Question: In <URL>, there is an explanation of the differences between a factory, a service, a value, a constant and a provider .
<URL>, we have a comparison table:

One of the rows is "type friendly injection". I could not understand what it is.
What does that mean? Additionally, what does it mean that, in order that a value will have this "type friendly injection", is at the cost of "eager initialization by using new operator directly"?
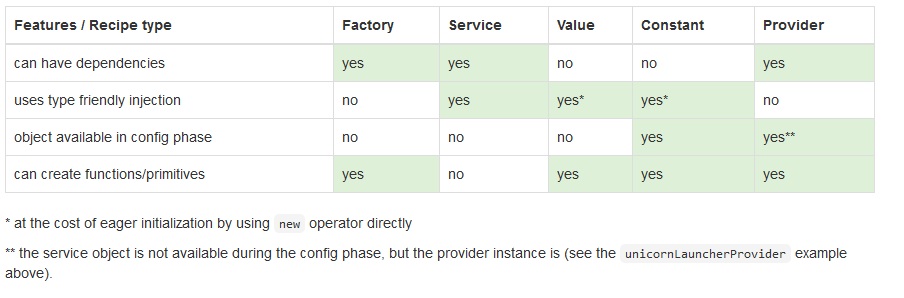
Answer: In AngularJS, you can inject dependencies in multiple ways:
- 'link'- - - -
Type friendly injection allows you to implicity invoke a constructor function by reference:
'''
myApp.service('Pattern', ["Infinity", RegExp]);
'''
rather than by explicity using the 'new' keyword:
'''
myApp.factory('Pattern',
["Infinity", function(Infinity)
{
return new RegExp(Infinity);
}
]);
'''
OR
'''
function goInfinity(Infinity)
{
return new RegExp(Infinity);
}
goInfinity.$inject = ["Infinity"];
myApp.factory('Pattern', goInfinity);
'''
> The Service recipe produces a service just like the Value or Factory recipes, but it does so by invoking a constructor with the new operator. The constructor can take zero or more arguments, which represent dependencies needed by the instance of this type.
Eager initialization means that a 'constant' recipe must return a constructor in order to use the aforementioned syntax:
'''
function RegExpConstant()
{
return new RegExp(Infinity);
}
myApp.constant('Pattern', RegExpConstant)
'''
rather than returning a function, object, or literal value.
The nomenclature comes from Java:
> A service is a well-known set of interfaces.
A service provider is a specific implementation of a service.
A factory is an object that returns an object reference to another object
- <URL>